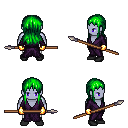
a pixel art fantasy rpg character, male body template, dark elf, purple skin, purple robe, white pants, green unkempt hairstyle, gold gloves, black shoes, spear, four views (front, back, left, right), 2x2 character sprite sheet, small pixel art, hard edges, no anti-aliasing